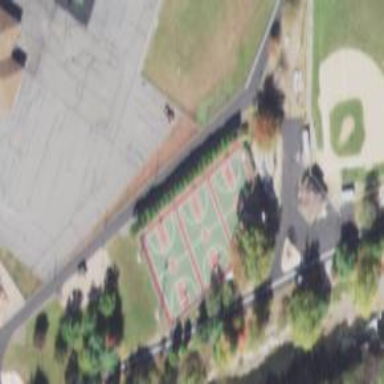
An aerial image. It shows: Basketball court on pitch.